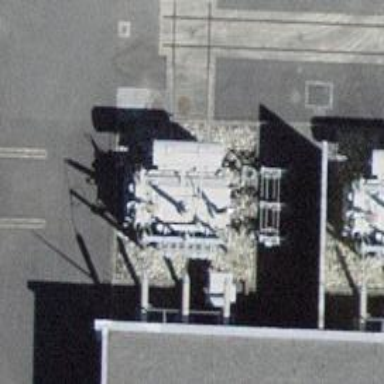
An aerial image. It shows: Three power cables are visible.